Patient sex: F
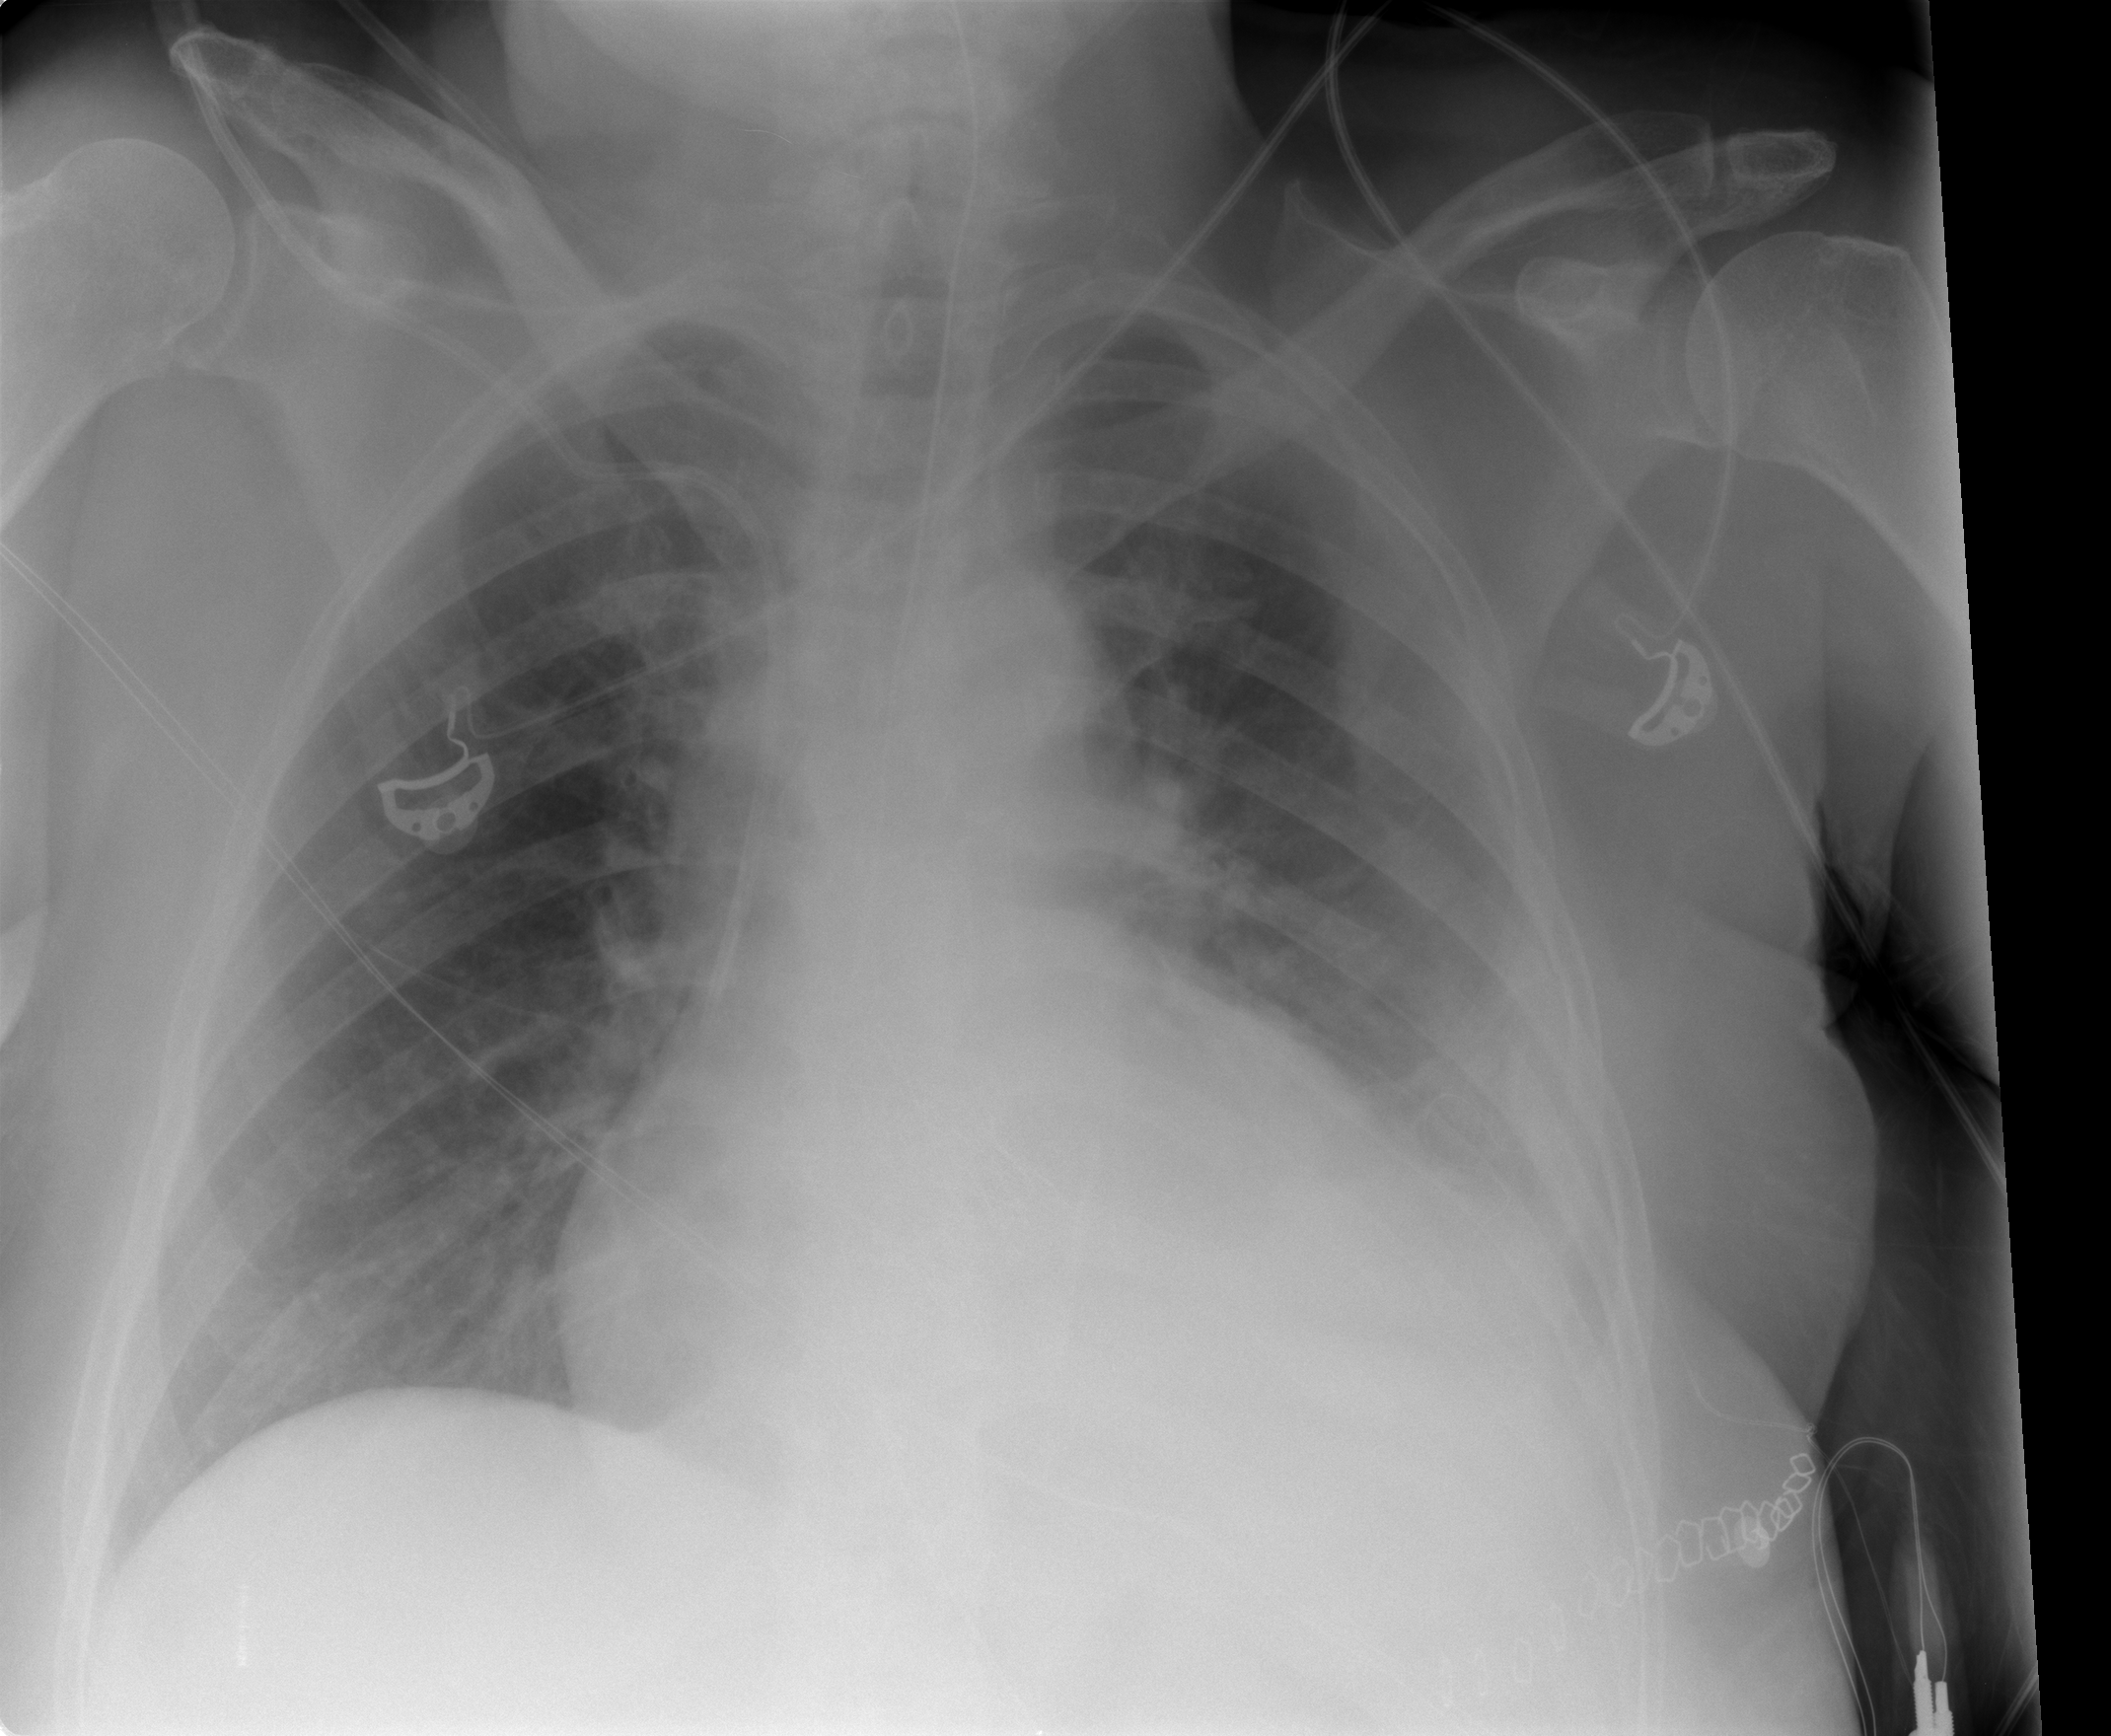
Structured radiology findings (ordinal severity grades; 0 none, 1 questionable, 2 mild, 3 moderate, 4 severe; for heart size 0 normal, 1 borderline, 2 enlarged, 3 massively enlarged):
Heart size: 2
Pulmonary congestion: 0
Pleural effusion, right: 0
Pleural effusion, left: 3
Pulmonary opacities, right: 0
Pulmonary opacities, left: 0
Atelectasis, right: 0
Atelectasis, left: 3